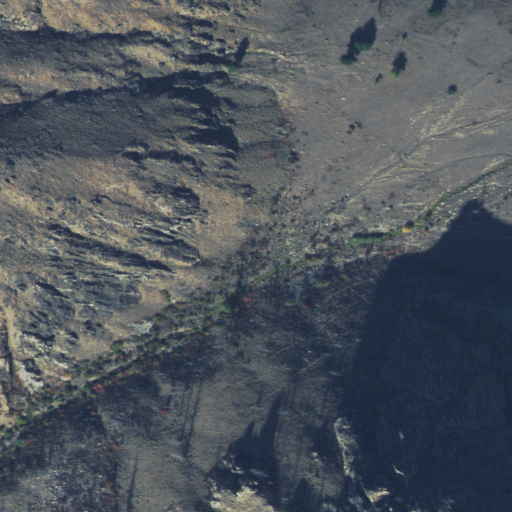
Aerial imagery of valley in Idaho named Bear Gulch containing shrub, grassland, and evergreen forest